Field crop: tomato
Growth stage: 1
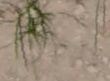
Species: cyperus